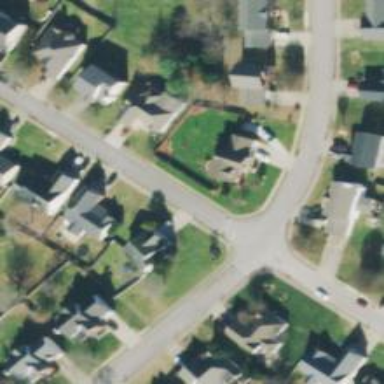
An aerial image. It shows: Residential road with asphalt surface and separate sidewalk.